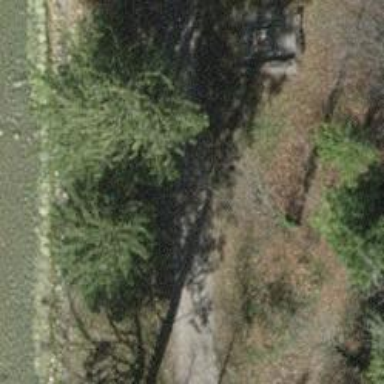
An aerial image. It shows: Brown bench.